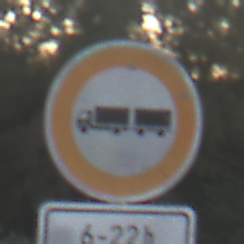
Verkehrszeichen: VerbotLastkraftwagenMitAnhaenger
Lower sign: ZeitangabenMitBeschraenkungAufWochentage4
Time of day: SunriseSunset
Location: Outdoor (Nature)
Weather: PartlyCloudy
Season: NotSpecified
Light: Natural